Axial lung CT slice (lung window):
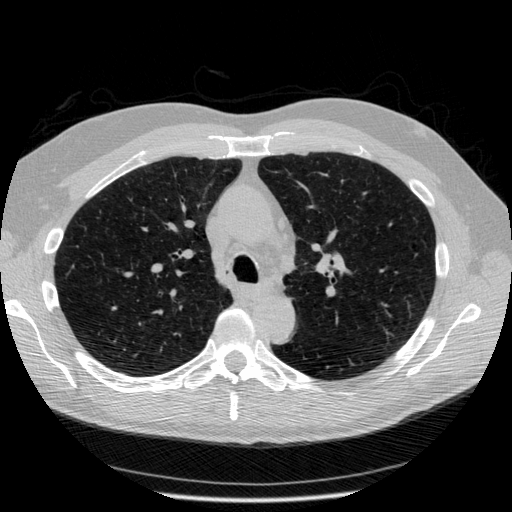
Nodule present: no